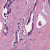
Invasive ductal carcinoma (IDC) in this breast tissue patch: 1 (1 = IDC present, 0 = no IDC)